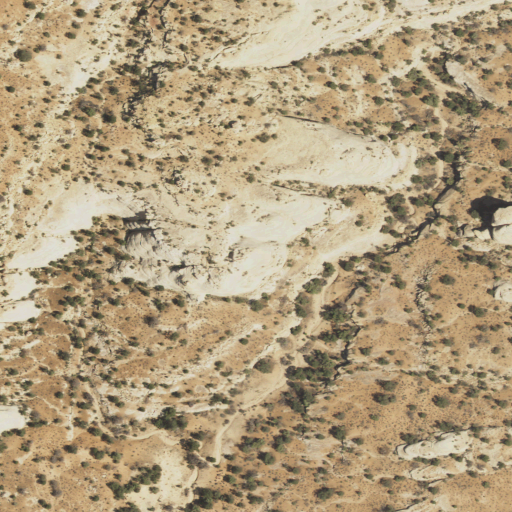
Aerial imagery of mountain in Utah named Dry Mesa containing shrub and barren land